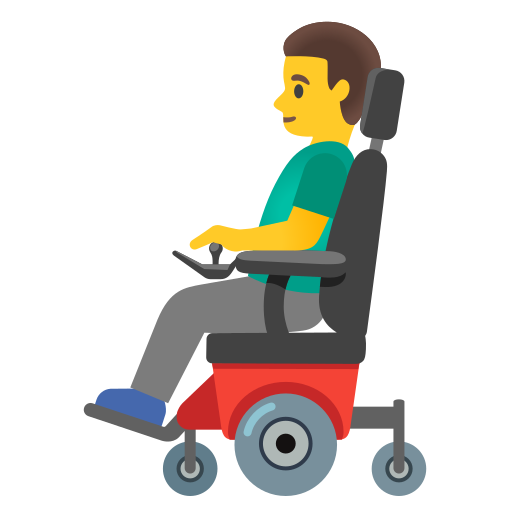
Emoji: 👨‍🦼